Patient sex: M
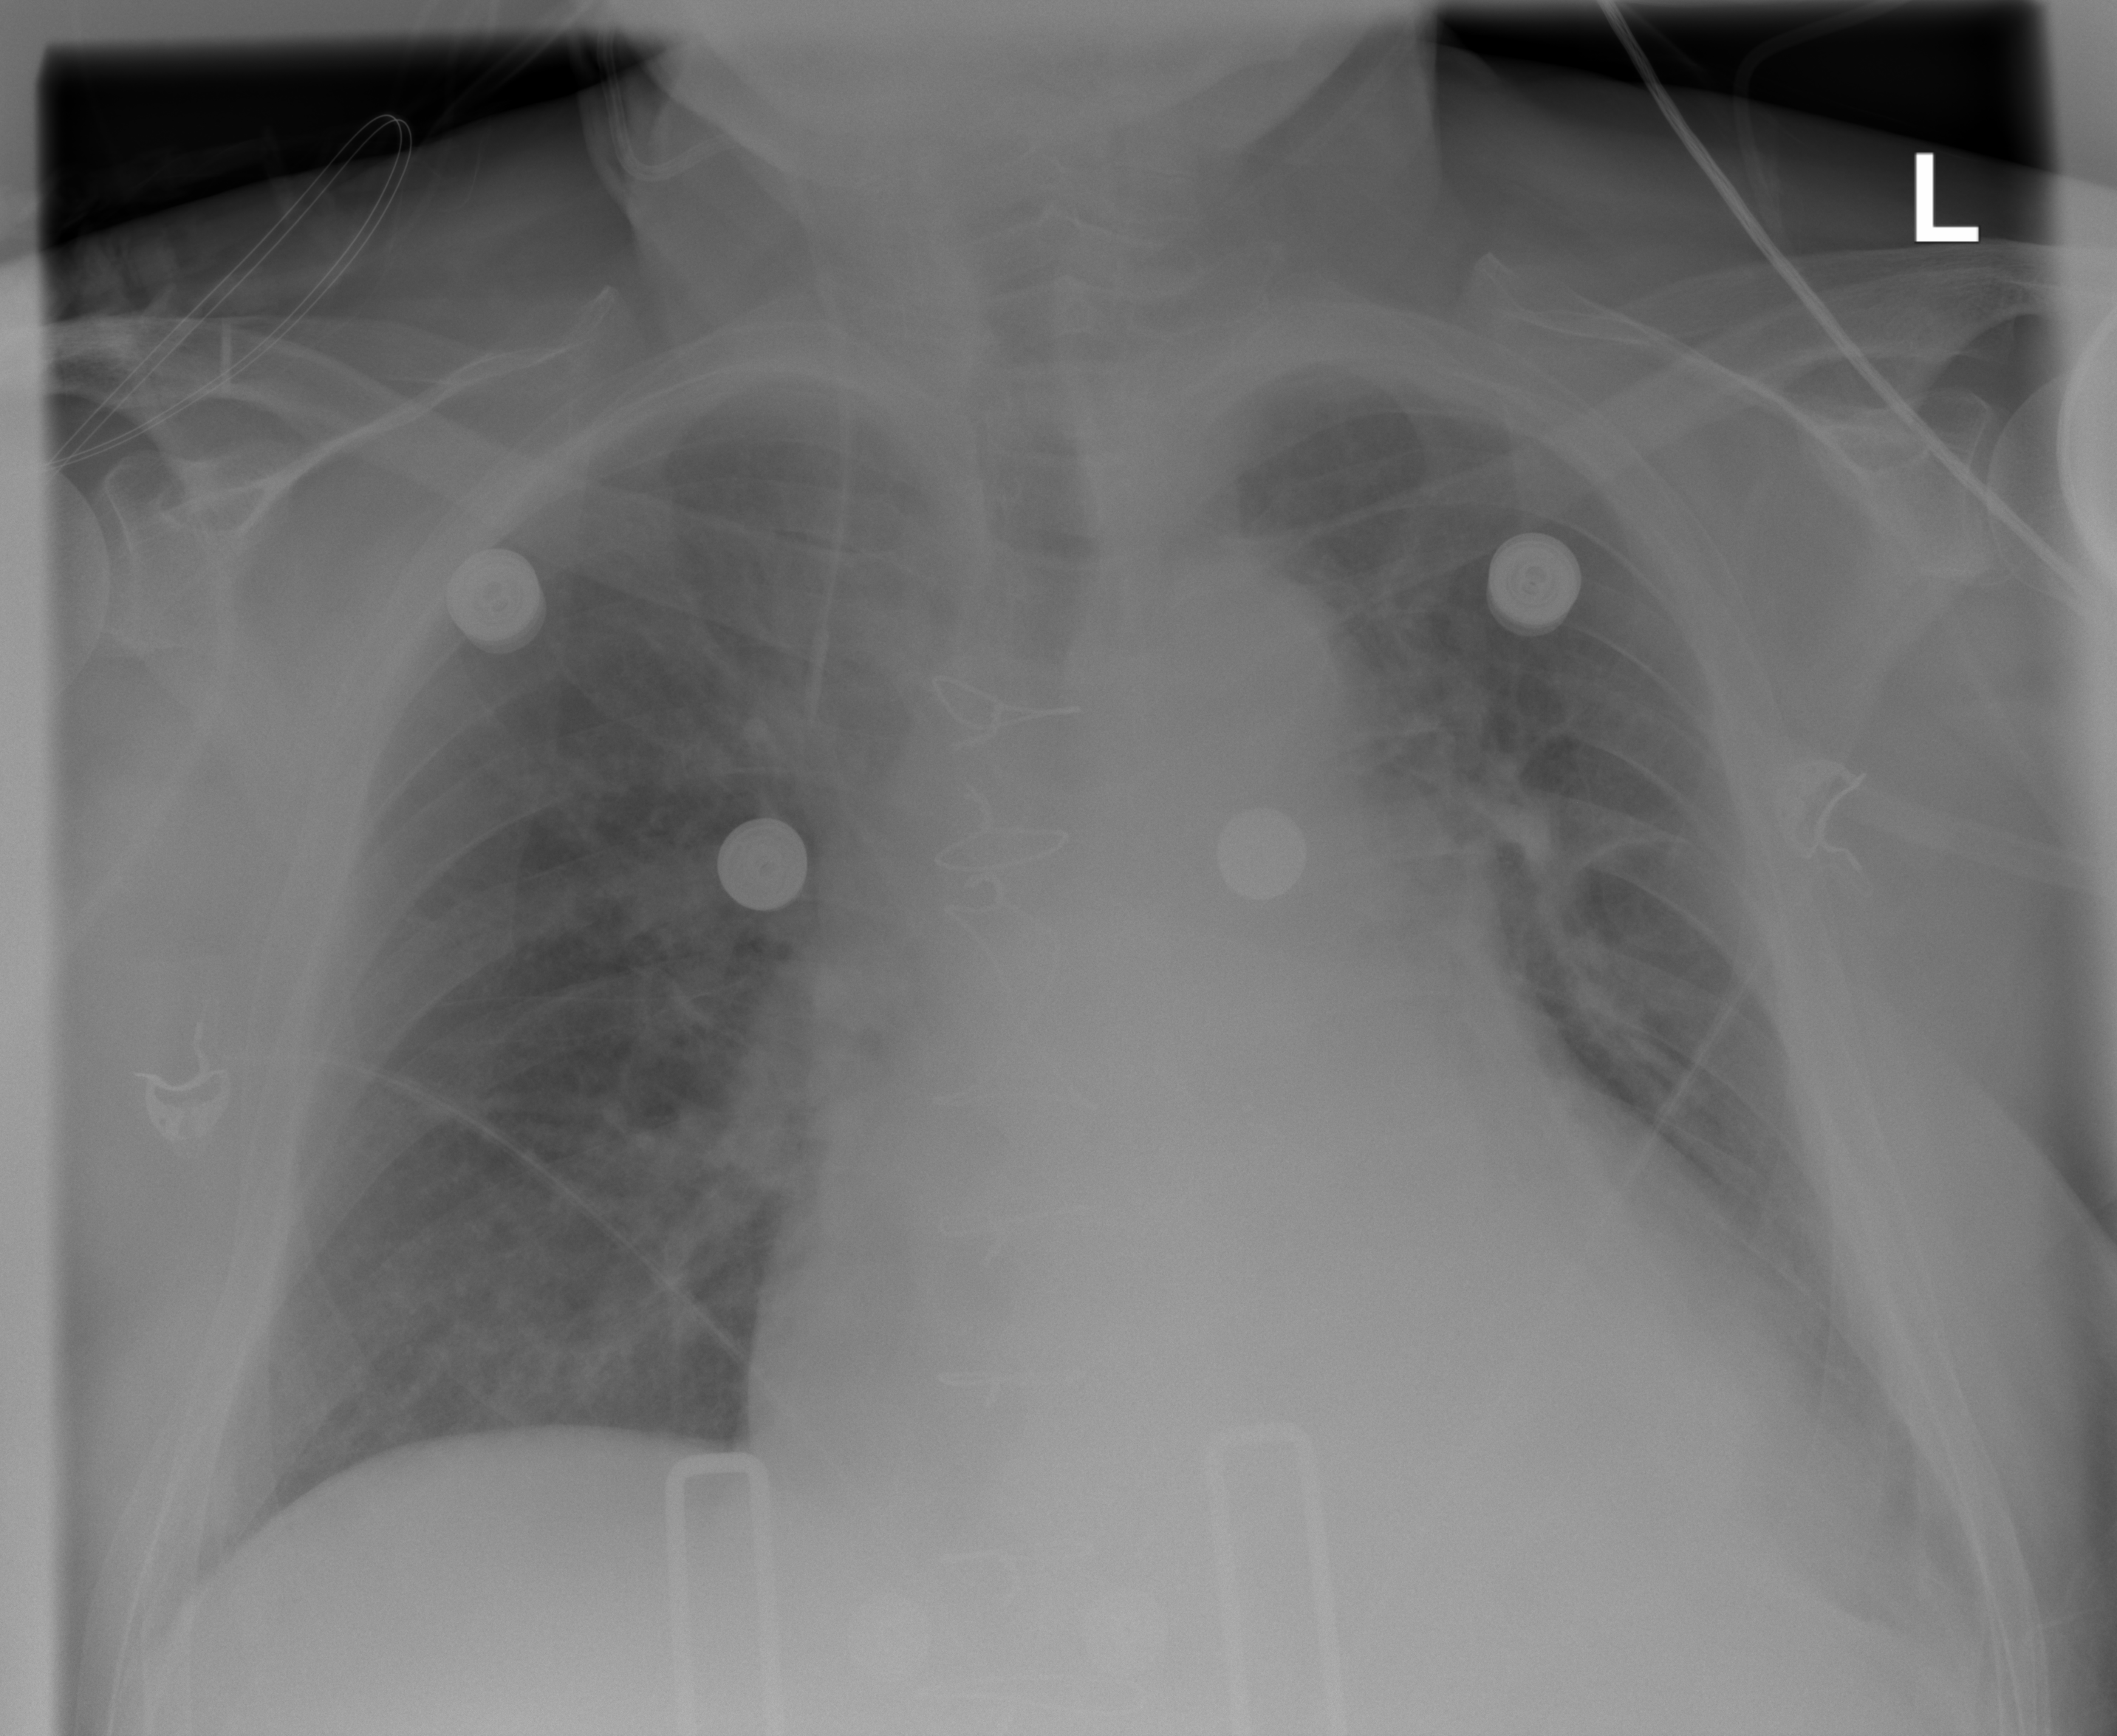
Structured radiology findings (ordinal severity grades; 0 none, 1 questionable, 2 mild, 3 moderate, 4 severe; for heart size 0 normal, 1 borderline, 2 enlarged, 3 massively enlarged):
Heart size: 3
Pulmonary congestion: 2
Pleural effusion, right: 0
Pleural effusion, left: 1
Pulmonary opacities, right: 0
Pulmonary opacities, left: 0
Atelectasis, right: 0
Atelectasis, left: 2